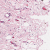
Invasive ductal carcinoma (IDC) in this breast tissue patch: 0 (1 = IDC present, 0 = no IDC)